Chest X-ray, AP view. Patient: 64 years old, sex M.
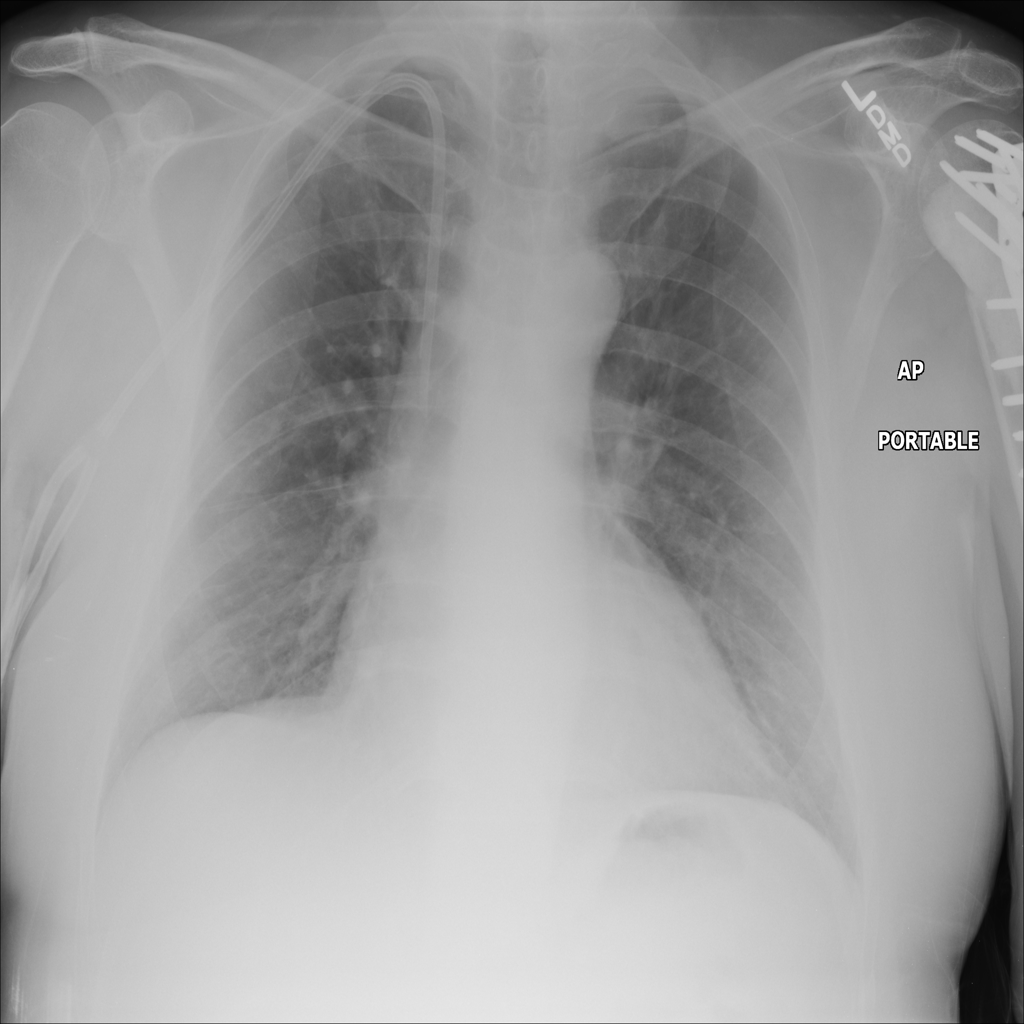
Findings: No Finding